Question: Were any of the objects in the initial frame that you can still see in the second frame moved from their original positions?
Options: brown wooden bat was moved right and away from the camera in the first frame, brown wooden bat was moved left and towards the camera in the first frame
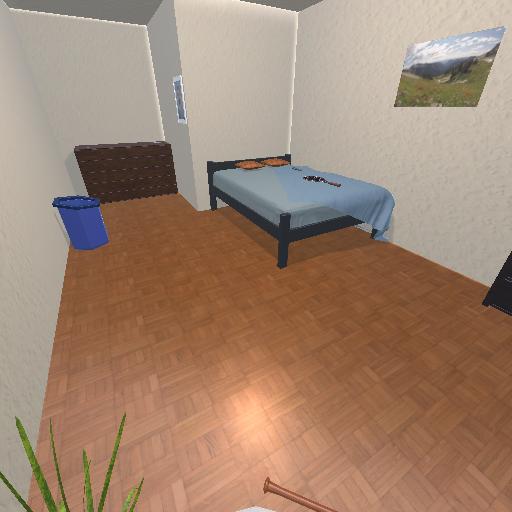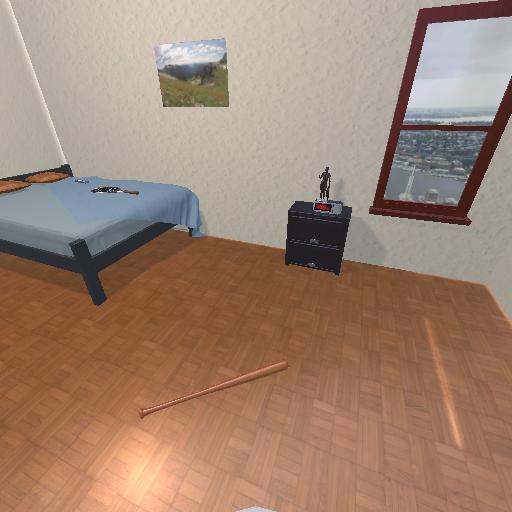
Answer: brown wooden bat was moved right and away from the camera in the first frame